Interaction volume radius: 5 \u00c5
Interaction volume height: 25 \u00c5
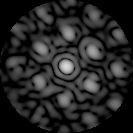
Disorder parameter: 0.5084